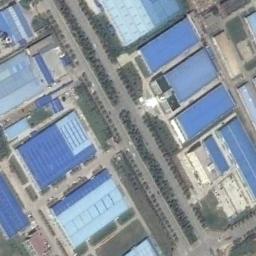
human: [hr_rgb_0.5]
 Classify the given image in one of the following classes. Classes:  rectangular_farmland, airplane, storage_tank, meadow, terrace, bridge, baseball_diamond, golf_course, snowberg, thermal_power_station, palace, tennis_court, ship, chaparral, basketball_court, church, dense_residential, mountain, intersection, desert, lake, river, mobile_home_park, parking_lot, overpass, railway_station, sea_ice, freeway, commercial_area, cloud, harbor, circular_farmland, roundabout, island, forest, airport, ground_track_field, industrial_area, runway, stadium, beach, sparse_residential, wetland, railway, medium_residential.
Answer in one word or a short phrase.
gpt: industrial_area